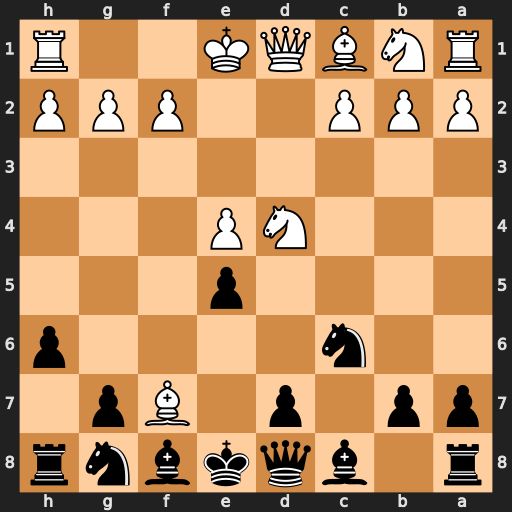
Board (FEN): r1bqkbnr/pp1p1Bp1/2n4p/4p3/3NP3/8/PPP2PPP/RNBQK2R
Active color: b
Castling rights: KQkq
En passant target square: -
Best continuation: Kxf7 Nxc6 bxc6